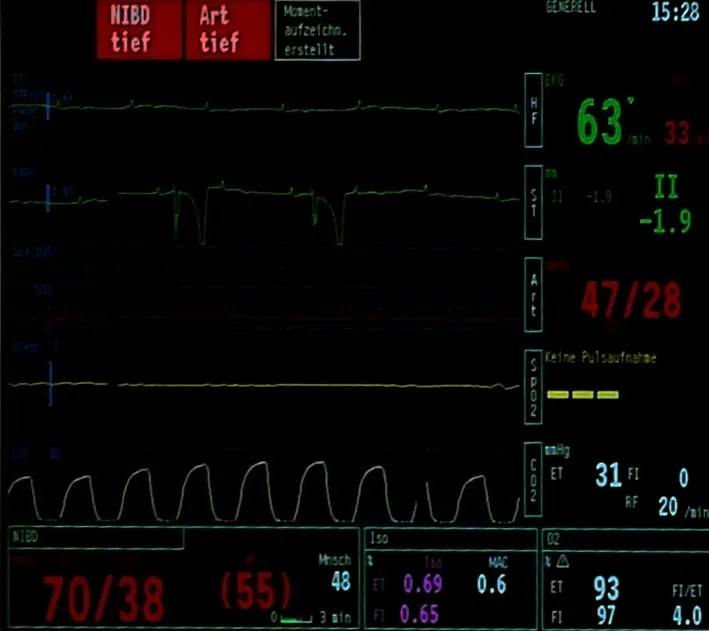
Monitor screen capture taken during anaesthesia of a foal undergoing surgical bladder repair. Advanced 2nd or 3rd degree atrioventricular blocks with intermittent ventricular contractions were observed. The pulse oximetry and invasive blood pressure measurement correlate with the top line of the electrocardiogram (ECG) and illustrate absent pulse pressure waves when ventricular rhythm was not recorded. The bottom line of the ECG was recorded before the top line.
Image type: electrography (ekg)